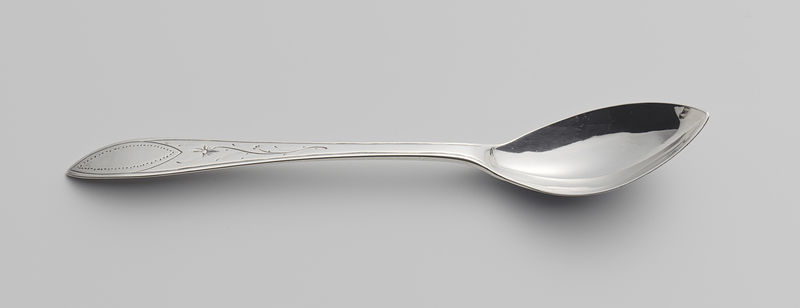
Titel: Lepel
Künstler: Cornelis Knuysting
Standort: Amsterdam
Institution: Rijksmuseum
Schlagwörter: silber, grey, jugendstil, spitz, reflection, gravur, flower, silver, metal, kunsthandwerk, sculpture, shiny, tool, engraved, sterling, spoon, utensil, siny, ызщщт, dotwork, steelwork, vorlegebesteck